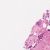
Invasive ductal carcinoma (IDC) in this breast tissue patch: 0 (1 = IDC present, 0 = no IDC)